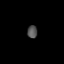
Tissue: lung
Cell type: Myeloid cells
Senescence score: 0.5968
Nuclear area (px): 126
Mean DAPI intensity: 81.056